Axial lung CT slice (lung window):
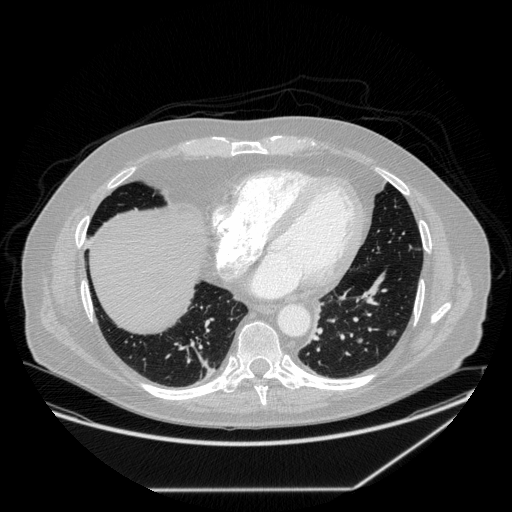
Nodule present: yes
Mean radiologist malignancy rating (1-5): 3.75